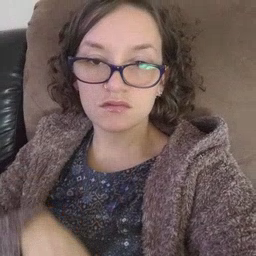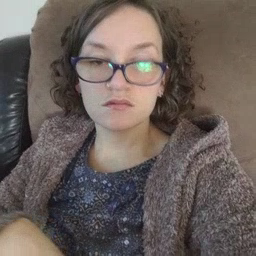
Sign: mouse